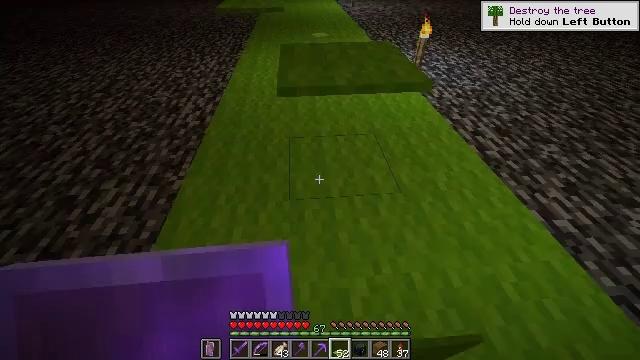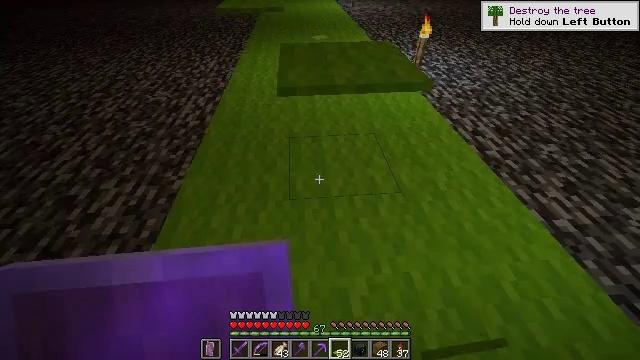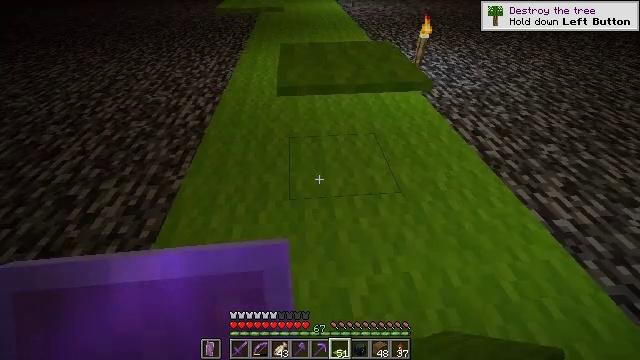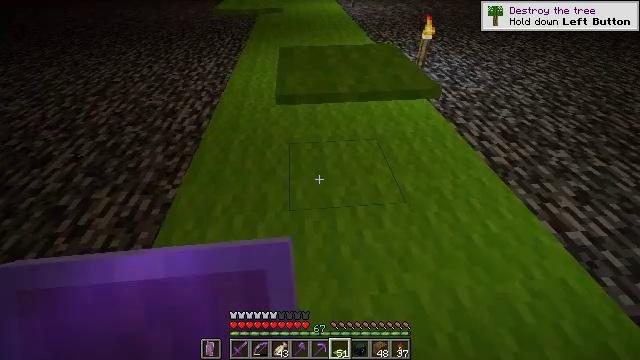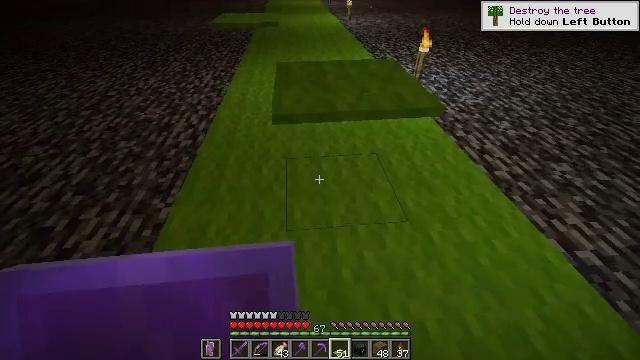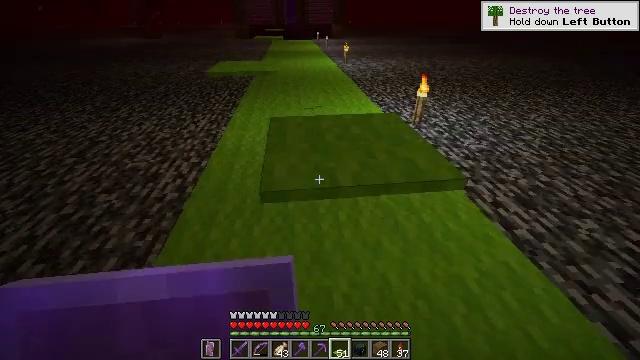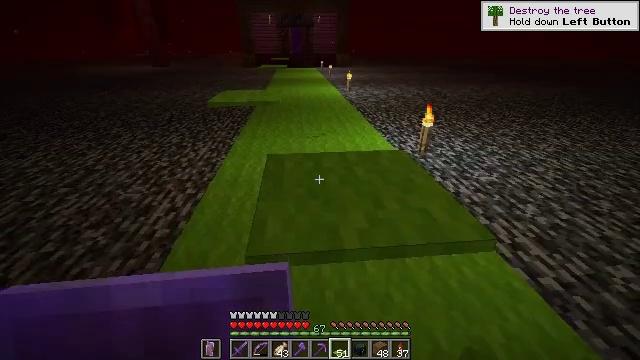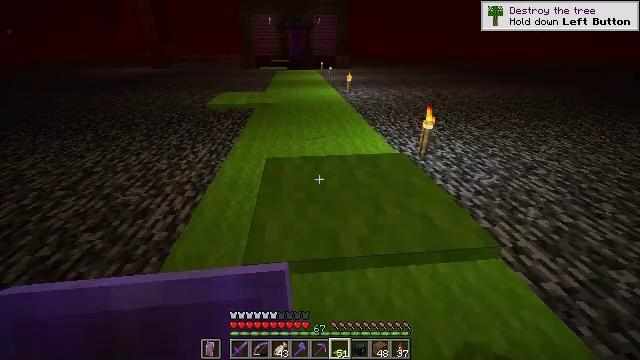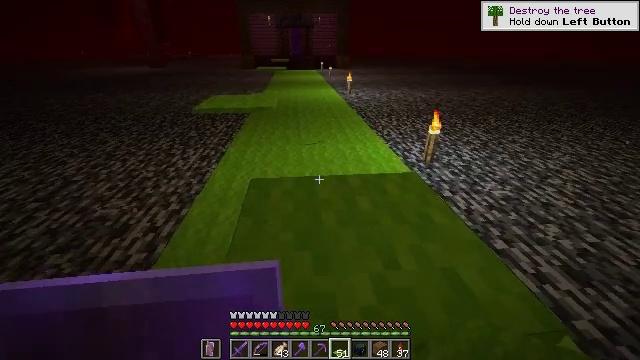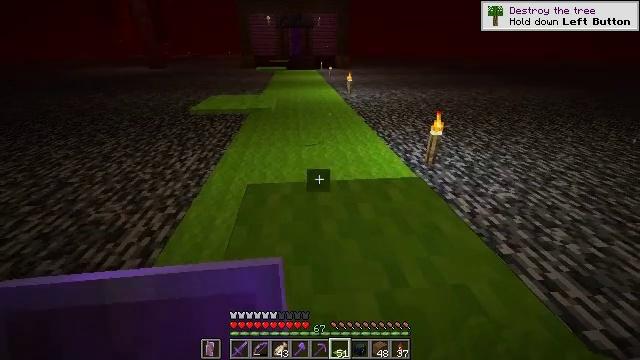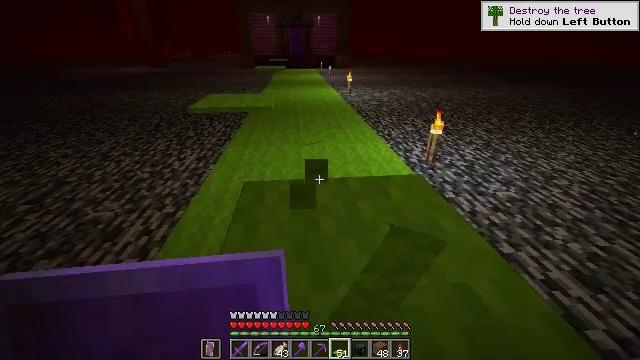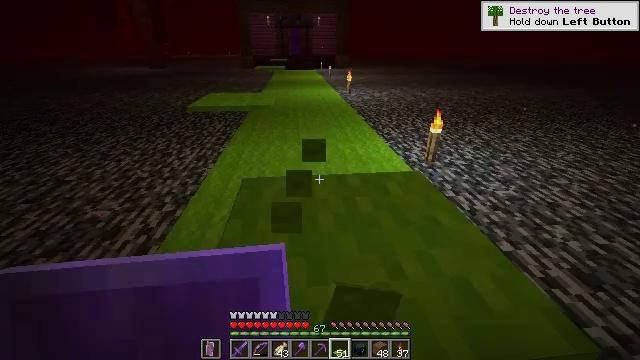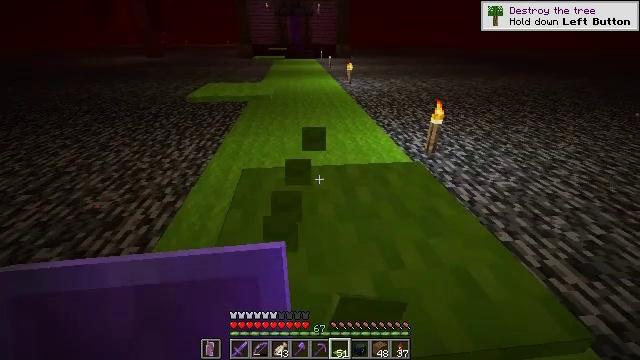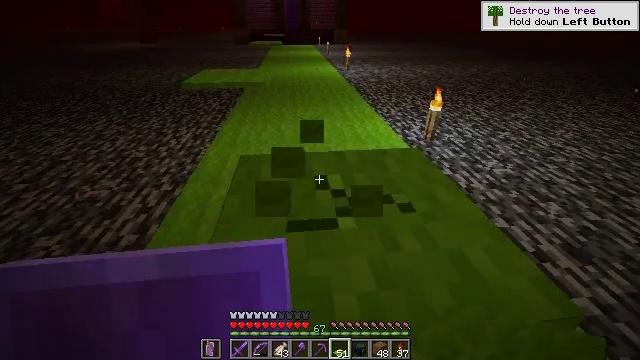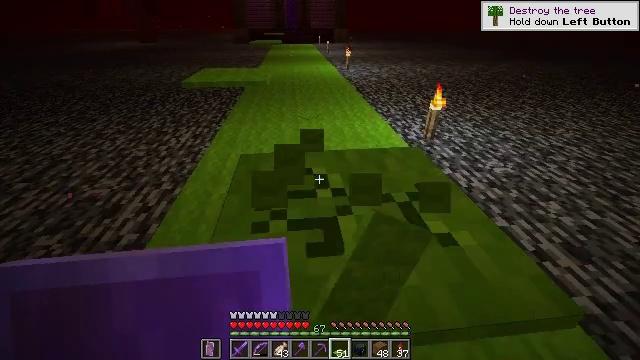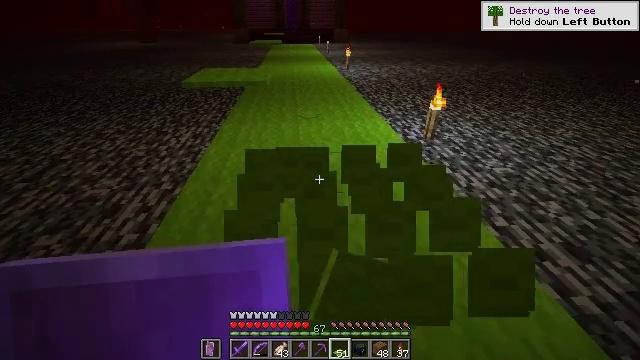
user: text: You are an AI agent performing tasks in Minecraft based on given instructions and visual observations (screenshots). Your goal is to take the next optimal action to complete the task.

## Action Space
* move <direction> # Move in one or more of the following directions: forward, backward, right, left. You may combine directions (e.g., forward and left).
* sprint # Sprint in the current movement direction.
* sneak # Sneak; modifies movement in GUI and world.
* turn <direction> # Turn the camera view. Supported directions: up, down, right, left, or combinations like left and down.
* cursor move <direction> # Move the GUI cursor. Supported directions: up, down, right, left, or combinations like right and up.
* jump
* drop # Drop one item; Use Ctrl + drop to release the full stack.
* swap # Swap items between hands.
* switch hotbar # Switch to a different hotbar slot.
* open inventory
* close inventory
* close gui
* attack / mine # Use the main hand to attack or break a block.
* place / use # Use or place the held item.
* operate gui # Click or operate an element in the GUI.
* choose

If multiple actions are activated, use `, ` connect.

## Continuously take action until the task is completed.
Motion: motion action
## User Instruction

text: Remove the lime carpet.
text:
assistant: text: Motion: no_op
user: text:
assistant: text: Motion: move forward
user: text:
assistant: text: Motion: move forward
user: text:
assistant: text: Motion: move forward, turn up
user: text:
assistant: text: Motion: move forward, turn up
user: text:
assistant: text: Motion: move forward, turn up
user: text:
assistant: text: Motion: move forward
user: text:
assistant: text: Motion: move forward
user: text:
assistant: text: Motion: move forward, attack / mine
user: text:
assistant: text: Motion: attack / mine
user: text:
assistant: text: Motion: attack / mine
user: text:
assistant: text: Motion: turn down, attack / mine
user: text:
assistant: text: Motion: turn down, attack / mine
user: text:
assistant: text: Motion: attack / mine
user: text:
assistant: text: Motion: attack / mine
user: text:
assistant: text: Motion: attack / mine
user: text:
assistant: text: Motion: attack / mine
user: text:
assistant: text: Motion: no_op
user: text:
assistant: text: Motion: no_op
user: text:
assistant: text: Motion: no_op
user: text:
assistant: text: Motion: no_op
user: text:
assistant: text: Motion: no_op
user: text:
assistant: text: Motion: no_op
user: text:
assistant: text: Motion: move forward, turn left
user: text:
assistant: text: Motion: move forward, turn left
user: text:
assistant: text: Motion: move forward, turn left
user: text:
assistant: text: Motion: move forward
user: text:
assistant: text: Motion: move forward, turn left
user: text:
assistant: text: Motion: move forward, turn left
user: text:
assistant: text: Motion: move forward, turn left